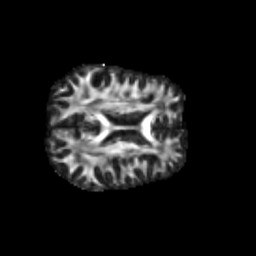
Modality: FA
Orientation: axial
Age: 32
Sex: male
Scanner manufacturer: siemens
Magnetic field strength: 3 T
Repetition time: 1.8 s
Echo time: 0.07 s